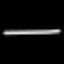
Label: line